Question: I am trying to fill a kendoUI Grid with data being dynamically calculated and pushed ito a variable. My grid is defined in a div tag, but when the function is called, only the grid is shown(with column names), no data. I think there is one small step i am missing that is causing this issue.
Here is a image of my issue:

Any Help would be greatly appreciated!
the data generated in this function:
'''
function calcROI(mpy) {
var data = [];
var g_items = new Array();
var payment = 0;
var d = new Date(_startDate);
var inc = mpy / 12.00;
var time = 0.00;
var limit = years;
for (var i = 0; time < years; i++, time += inc) {
var item = new Object();
pay = i;
var day = new Date(d.setMonth(d.getMonth() + mpy));
var ac = +annualCost + +(annualCost * time);
var cost = ac + +oneTimeCost;
var ben = +benefits + +(+benefits * time);
var dif = ben - cost;
var roi = (ben - cost) / cost * 100;
data.push({
payment: pay,
date: day,
aCost: ac,
cost: cost,
benefits: ben,
difference: dif,
roi: roi,
});
}
return data;
}
'''
The function is being called from inside the make grid function
'''
function makeGrid2(mpy) {
var ds = new kendo.data.DataSource({ data: calcROI(mpy) })
ds.read();
$("#grid").kendoGrid({
dataSource: ds,
height: 550,
columns: [{
field: "payment",
title: "Payment",
}, {
field: "date",
title: "Date"
}, {
field: "aCost",
title: "Accumulated Costs"
},{
field: "cost",
title: "Total Costs"
},{
field: "benefits",
title: "Benefits"
},{
field: "difference",
title: "Difference"
},{
field: "roi",
title: "ROI%"
}]
});
}
'''
in VS2013 when i output my datasource variable i get this
'''
{
"options": {
"data": [
{
"payment": 0,
"date": "2015-07-26T04:00:00.000Z",
"aCost": 123,
"cost": 246,
"benefits": 123,
"difference": -123,
"roi": -50
},
{
"payment": 1,
"date": "2016-07-26T04:00:00.000Z",
"aCost": 246,
"cost": 369,
"benefits": 246,
"difference": -123,
"roi": -33.33333333333333
}
],
"schema": {},
"serverSorting": false,
"serverPaging": false,
"serverFiltering": false,
"serverGrouping": false,
"serverAggregates": false,
"batch": false
},
"_map": {},
"_prefetch": {},
"_data": [
{
"payment": 0,
"date": "2015-07-26T04:00:00.000Z",
"aCost": 123,
"cost": 246,
"benefits": 123,
"difference": -123,
"roi": -50
},
{
"payment": 1,
"date": "2016-07-26T04:00:00.000Z",
"aCost": 246,
"cost": 369,
"benefits": 246,
"difference": -123,
"roi": -33.33333333333333
}
],
"_pristineData": [
{
"payment": 0,
"date": "2015-07-26T04:00:00.000Z",
"aCost": 123,
"cost": 246,
"benefits": 123,
"difference": -123,
"roi": -50
},
{
"payment": 1,
"date": "2016-07-26T04:00:00.000Z",
"aCost": 246,
"cost": 369,
"benefits": 246,
"difference": -123,
"roi": -33.33333333333333
}
],
"_ranges": [
{
"start": 0,
"end": 2,
"data": [
{
"payment": 0,
"date": "2015-07-26T04:00:00.000Z",
"aCost": 123,
"cost": 246,
"benefits": 123,
"difference": -123,
"roi": -50
},
{
"payment": 1,
"date": "2016-07-26T04:00:00.000Z",
"aCost": 246,
"cost": 369,
"benefits": 246,
"difference": -123,
"roi": -33.33333333333333
}
]
}
],
"_view": [
{
"payment": 0,
"date": "2015-07-26T04:00:00.000Z",
"aCost": 123,
"cost": 246,
"benefits": 123,
"difference": -123,
"roi": -50
},
{
"payment": 1,
"date": "2016-07-26T04:00:00.000Z",
"aCost": 246,
"cost": 369,
"benefits": 246,
"difference": -123,
"roi": -33.33333333333333
}
],
"_pristineTotal": 2,
"_destroyed": [],
"_group": [],
"_total": 2,
"_events": {},
"transport": {
"data": [
{
"payment": 0,
"date": "2015-07-26T04:00:00.000Z",
"aCost": 123,
"cost": 246,
"benefits": 123,
"difference": -123,
"roi": -50
},
{
"payment": 1,
"date": "2016-07-26T04:00:00.000Z",
"aCost": 246,
"cost": 369,
"benefits": 246,
"difference": -123,
"roi": -33.33333333333333
}
]
},
"reader": {},
"_requestInProgress": false,
"_aggregateResult": {}
}
'''
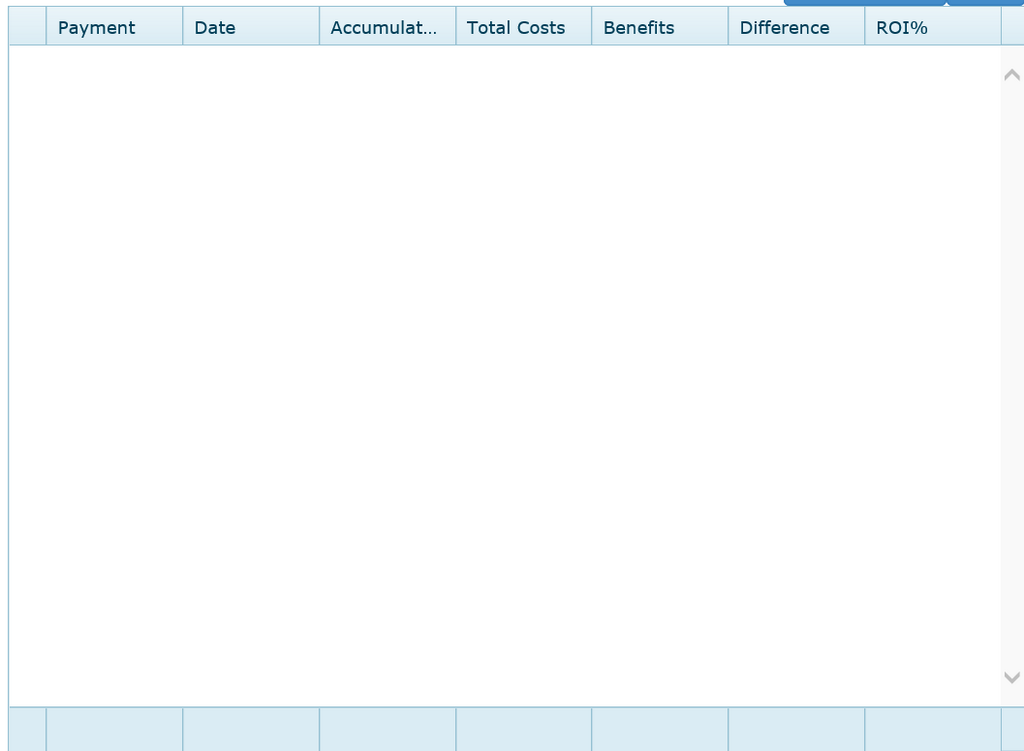
Answer: '''
function calcroi(mpy){
var rows = { data: [] };
var g_items = new Array();
var months=12.00/mpy;
var limit = years * months; // max num rows
var inc = mpy / 12.00; //
var pay = 0;
for (var i = 0; i <limit; i++) {
var d = new Date(_startDate);
var time = (i+1) * inc;
var item = new Object();
var day = kendo.toString(new Date(d.setMonth(d.getMonth() + (i+1 * mpy))), "D");
item["Date"] = new Date(d.setMonth(d.getMonth() + (i+1 * mpy)));
//var ac = +annualCost + +(annualCost * time);
var ac = +(annualCost * time);
var cost = ac + +oneTimeCost;
//var ben = +benefits + +(+benefits * time);
var ben = +(+benefits * time);
var dif = ben - cost;
var roi = (ben - cost) / cost * 100;
pay = i+1;
item["Roi"] = parseFloat(roi.toFixed(2));
item["Goal"] = goal;
g_items.push(item);
rows.data.push({
"payment": pay,
"date": day,
"aCost": kendo.toString(ac, "c"),
"cost": kendo.toString(cost, "c"),
"benefits": kendo.toString(ben, "c"),
"difference": kendo.toString(dif, "c"),
"roi": parseFloat(roi.toFixed(2)) +"%",//kendo.toString(roi, "p"),
});
if (i == 0) { baseRoi = roi; }
}//end for loop
return rows;
}
'''